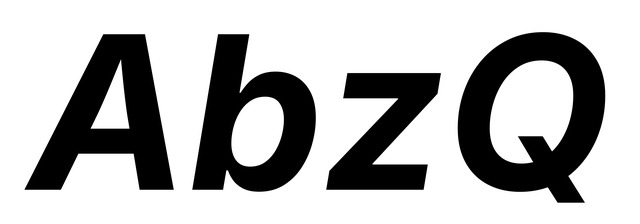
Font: Inter-Italic_Bold_Italic